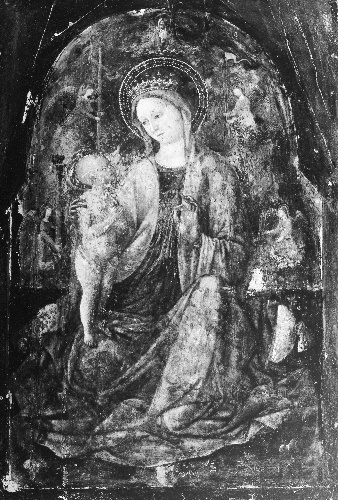
Title: Madonna and Child
Artist: Italian (Venetian) Painter
Artist bio: second quarter 15th century
Object type: Painting
Classification: Paintings
Medium: Tempera on wood
Dimensions: Overall, with added strips, 15 3/8 x 10 in. (39.1 x 25.4 cm); painted surface 14 1/4 x 9 in. (36.2 x 22.9 cm)
Department: European Paintings
Credit line: The Friedsam Collection, Bequest of Michael Friedsam, 1931
Accession year: 1932
Repository: Metropolitan Museum of Art, New York, NY
Tags: Madonna and Child